Question: I am running , MySQL database and this is the error I get when a click 'Test Connection'.

As a response, I located the libmysql library in my xampp directory and copied it over to my System32 directory. This does not work however.
Which libraries/drivers is this message referring to and what is the correct directory to place them in?
libmysql version - 5.5.16.0
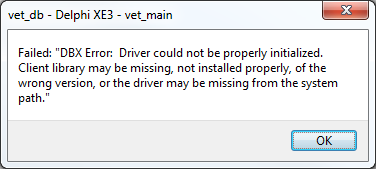
Answer: The message states that the library could be:
- - -
I googled for the library and came across this <URL>.
<URL>